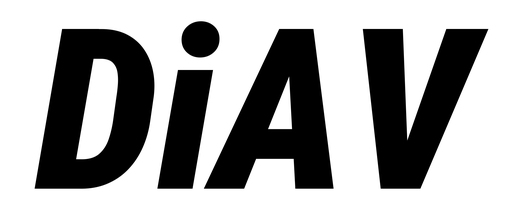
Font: Roboto-Italic_Condensed_Black_Italic